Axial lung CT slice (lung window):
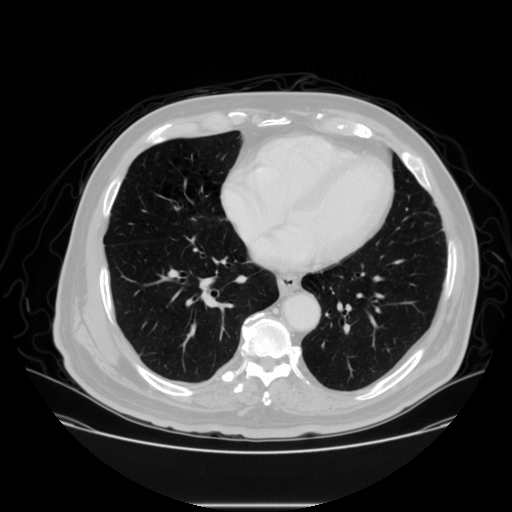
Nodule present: no